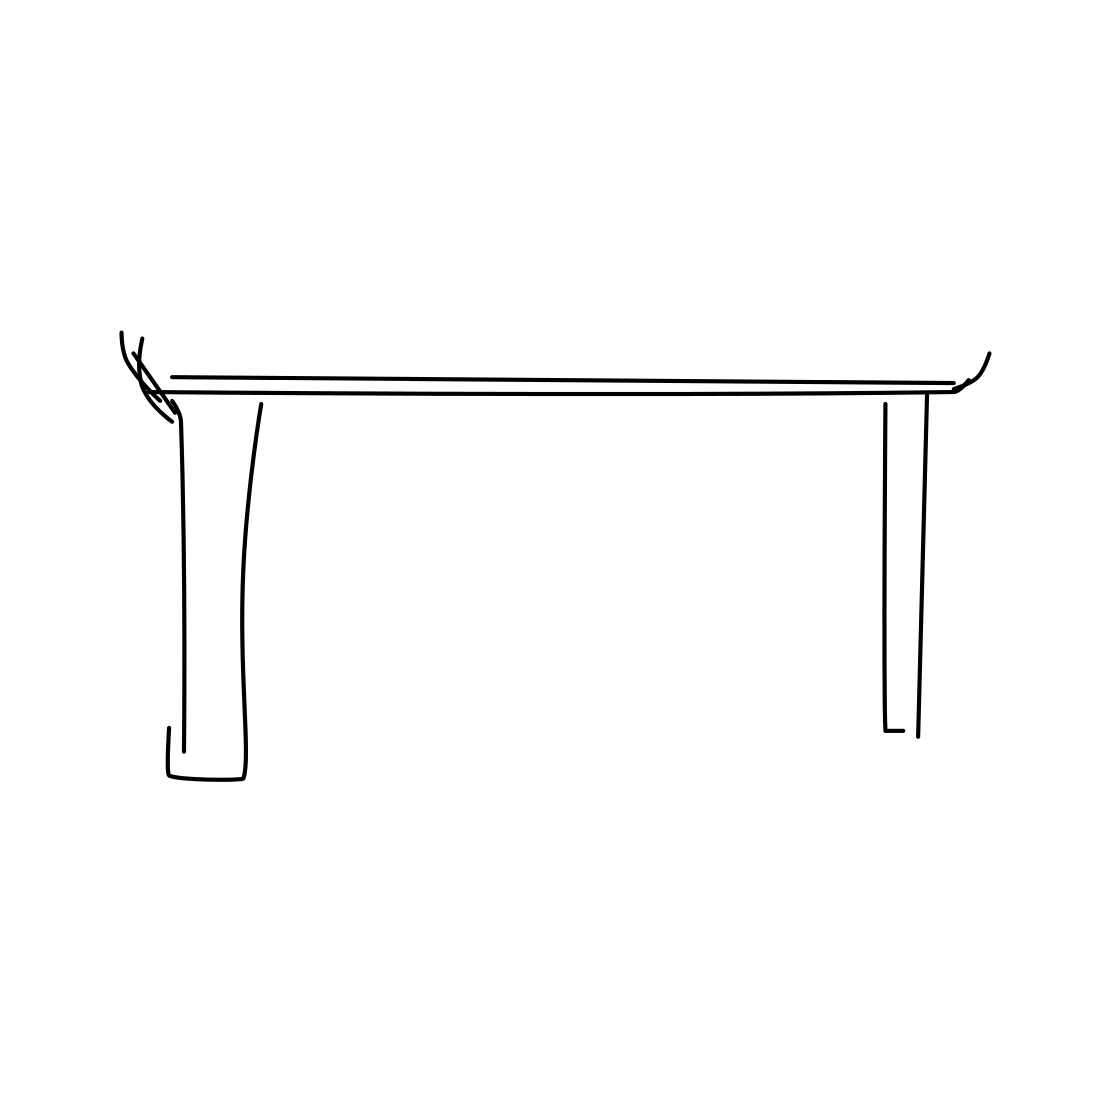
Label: bed